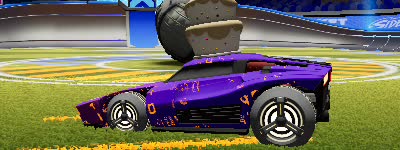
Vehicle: breakout